Question: I have a 9-patch button with a right drawable and text assigned to the button, when i use a normal image it shows the text, when i use a colour it shows the text, however when i use a 9-patch image it does not show the image.
Here is the code + image;
'''
<Button
android:id="@+id/btn_active_timer"
android:layout_width="300.00dp"
android:layout_height="38.00dp"
android:layout_marginLeft="10.00dp"
android:layout_above="@+id/gui_menu_container"
android:layout_marginBottom="6.00dp"
android:background="@drawable/ui_black"
android:drawableRight="@drawable/ui_arrow_small"
android:text="Whats the time mr woolf?"
android:textColor="#FFFFFF"
android:textSize="15.00dp"
android:gravity="left|center_vertical"
/>
'''

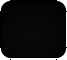
Answer: Look at the padding areas of your 9-patch - they are 1px in size - there can't be any text on this 1 px.
My guess is, you confused the padding and stretching areas. Try replacing top/left with bottom/right.